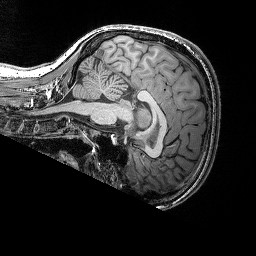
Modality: T1w
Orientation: sagittal
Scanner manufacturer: siemens
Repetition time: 2.25 s
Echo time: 0.00418 s